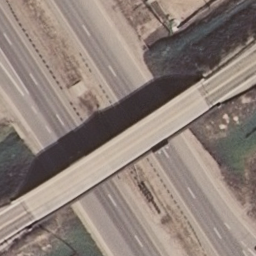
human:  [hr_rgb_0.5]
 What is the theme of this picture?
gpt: overpass

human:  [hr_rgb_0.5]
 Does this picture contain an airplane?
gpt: no

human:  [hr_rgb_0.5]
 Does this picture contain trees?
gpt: yes

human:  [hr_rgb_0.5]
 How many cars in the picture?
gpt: zero

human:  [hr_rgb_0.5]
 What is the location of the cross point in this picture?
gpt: center